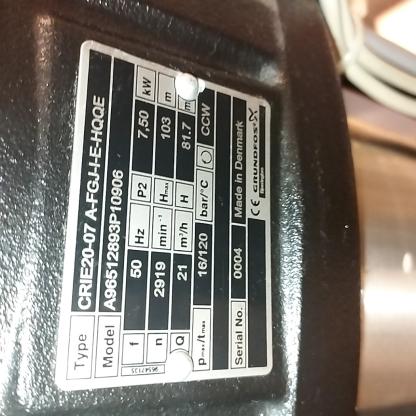
Klasa: tabliczka-znamionowa